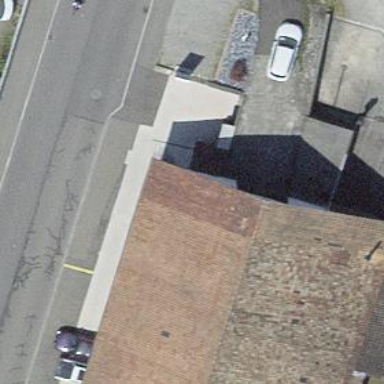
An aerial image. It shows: Car repair shop.